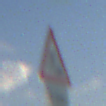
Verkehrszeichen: Arbeitsstelle
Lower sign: Entfernungsangaben2
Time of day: MorningAfternoon
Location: Outdoor (Nature)
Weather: PartlyCloudy
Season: NotSpecified
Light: Natural